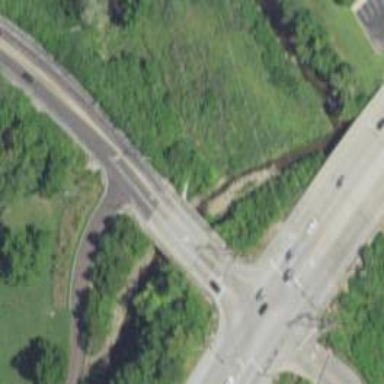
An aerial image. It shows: Secondary road crossing bridge.